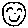
Label: smiley face